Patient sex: M
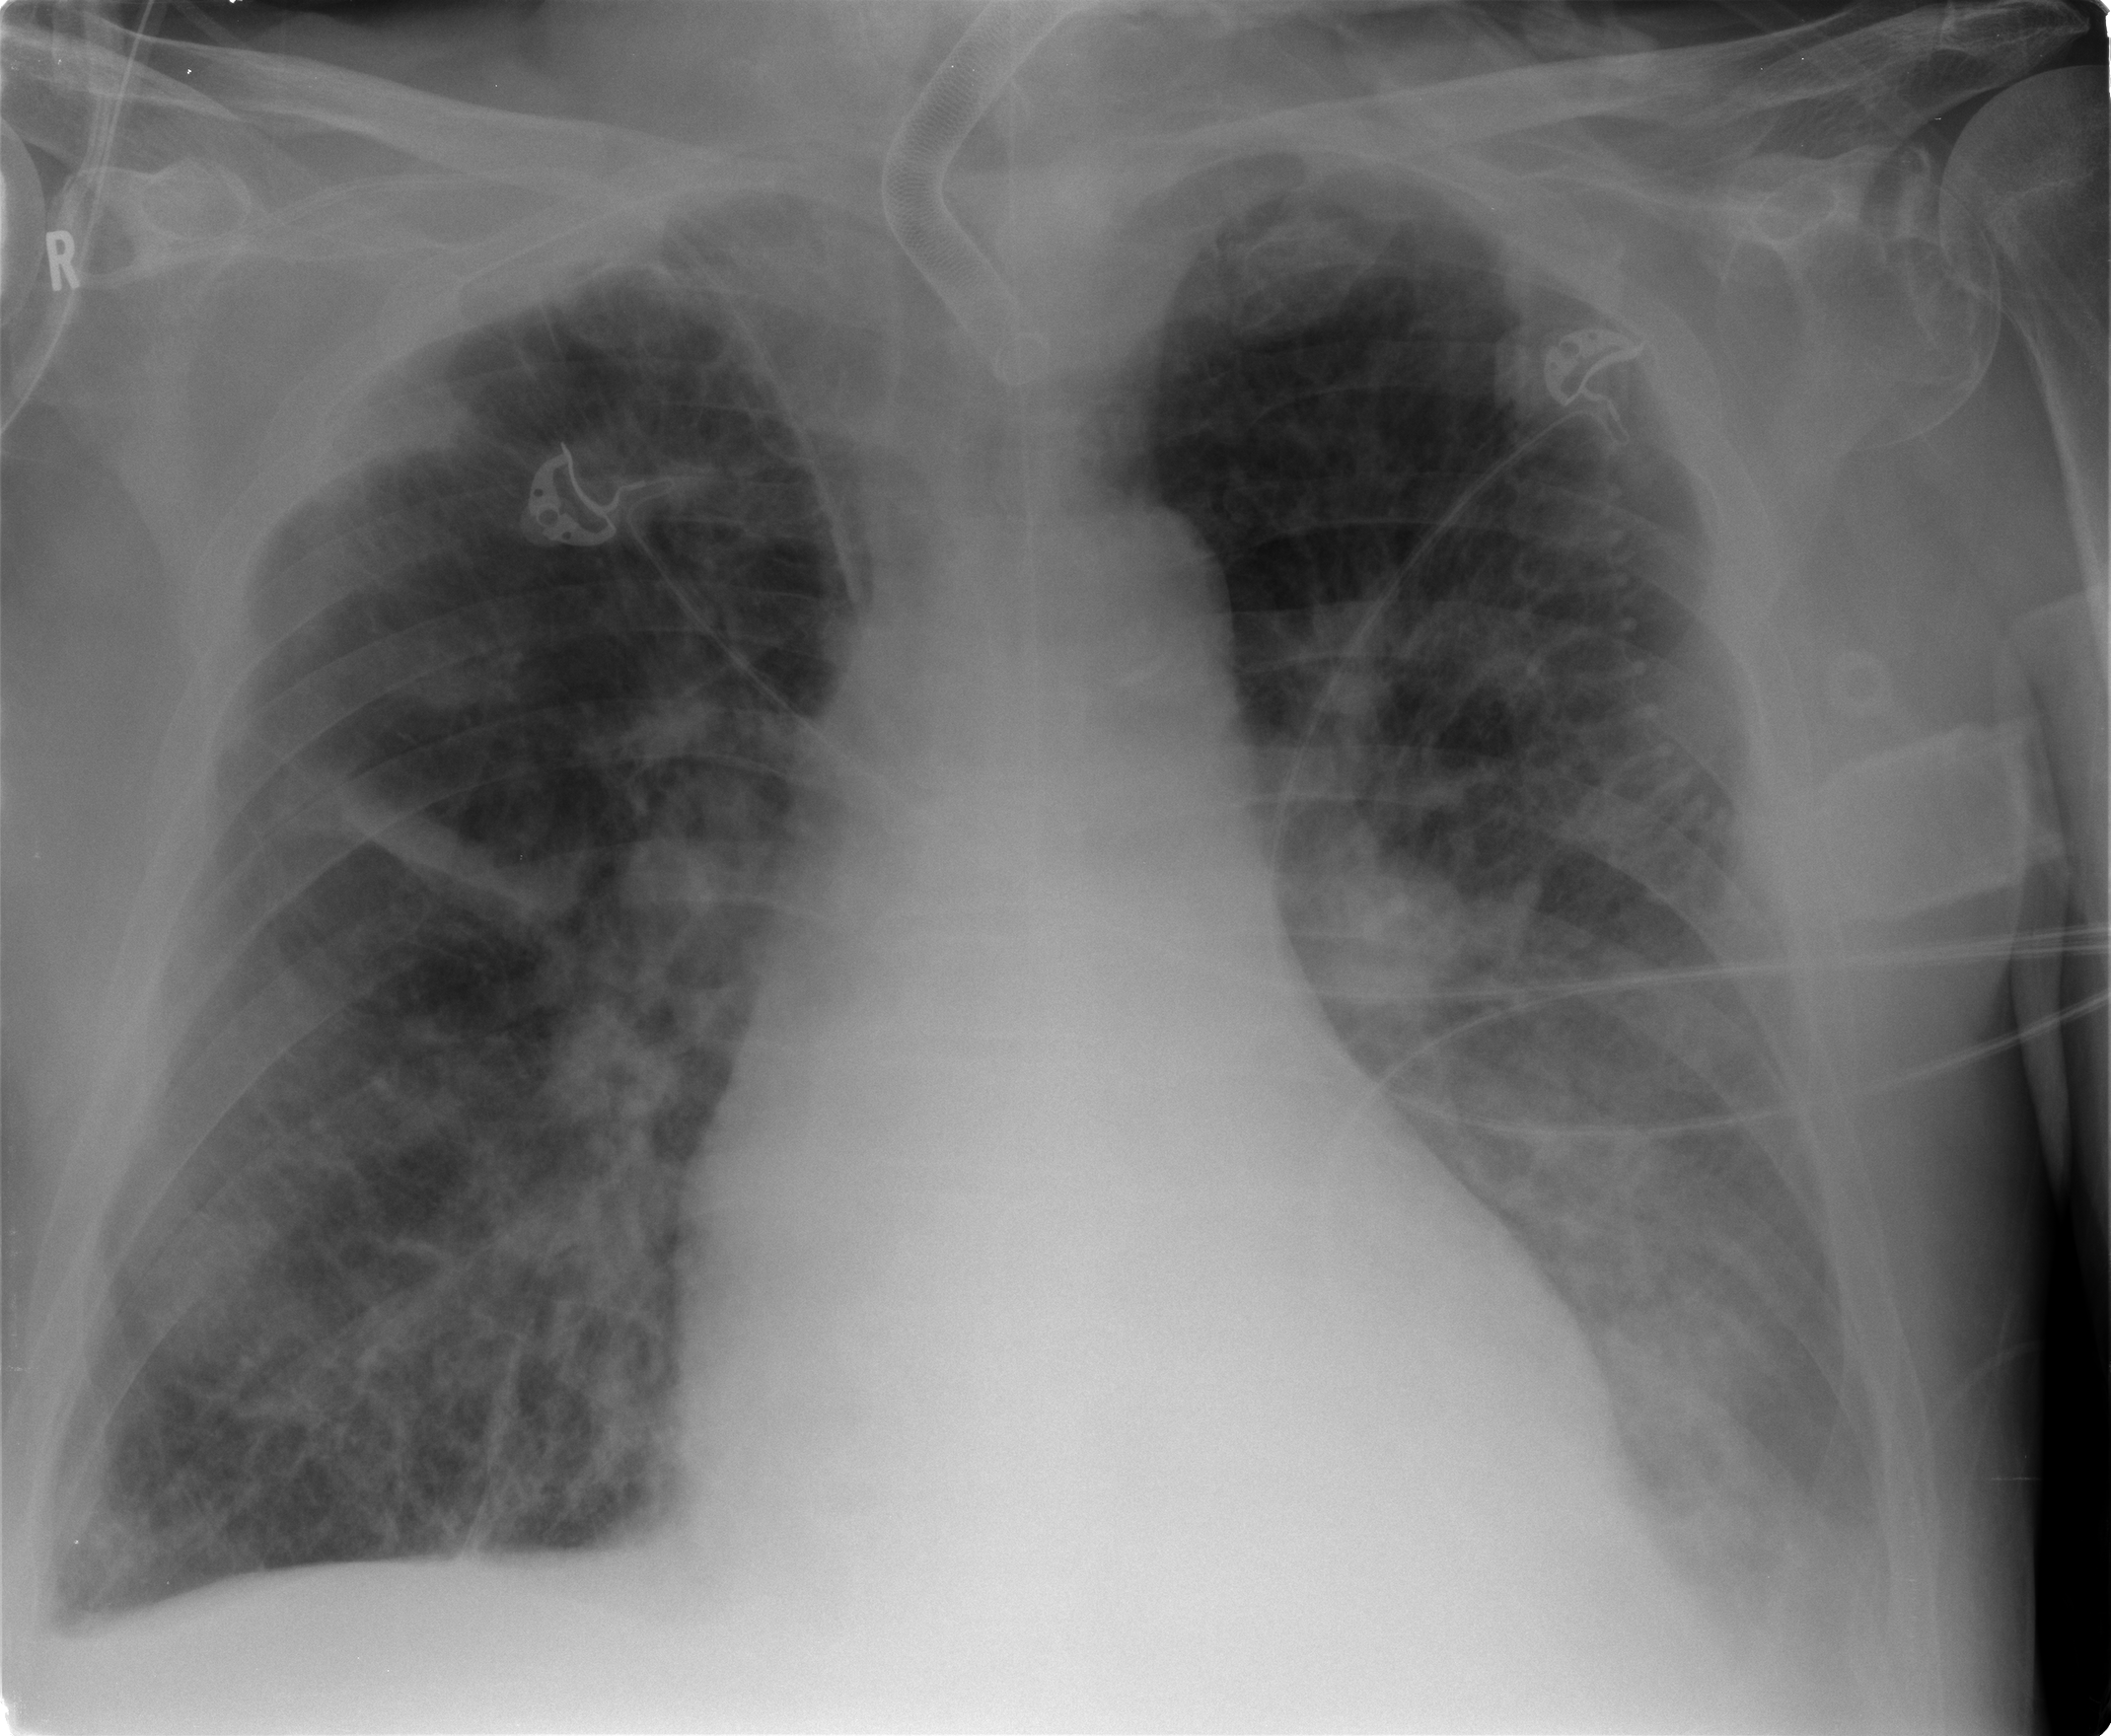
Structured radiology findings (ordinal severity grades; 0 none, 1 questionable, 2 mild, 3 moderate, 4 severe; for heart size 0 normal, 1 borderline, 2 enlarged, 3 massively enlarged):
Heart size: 2
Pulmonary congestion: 2
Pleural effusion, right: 2
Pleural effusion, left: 2
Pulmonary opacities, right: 2
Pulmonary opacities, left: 3
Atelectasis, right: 2
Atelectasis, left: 3